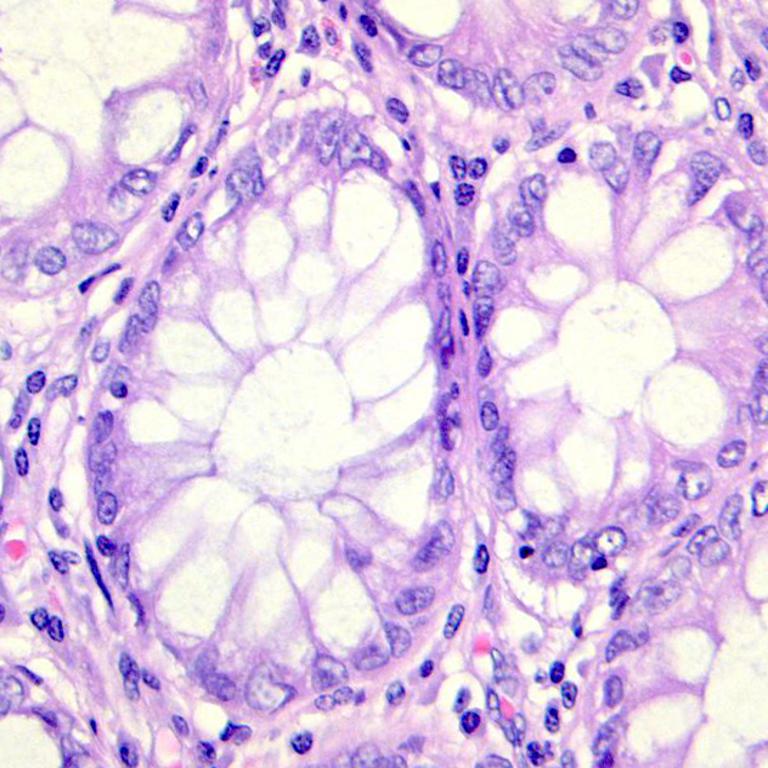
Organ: colon
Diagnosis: benign